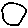
Label: circle